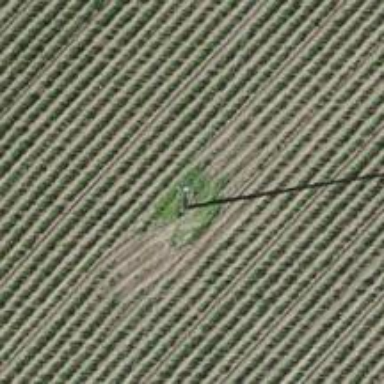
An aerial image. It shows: Power pole.